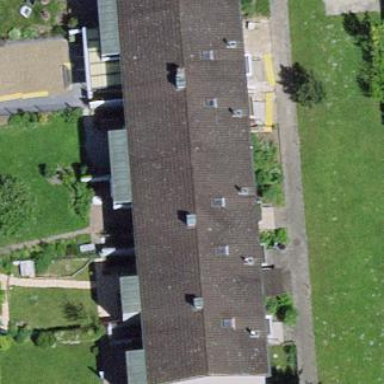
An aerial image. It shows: Terrace building.